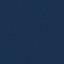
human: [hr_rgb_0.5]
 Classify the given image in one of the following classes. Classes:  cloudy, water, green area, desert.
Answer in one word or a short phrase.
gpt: water